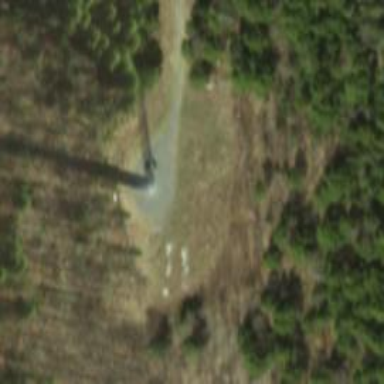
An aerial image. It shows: Wind generator powered by horizontal-axis wind turbine.